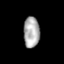
Tissue: prostate
Cell type: T cells
Senescence score: 0.3424
Nuclear area (px): 488
Mean DAPI intensity: 170.838